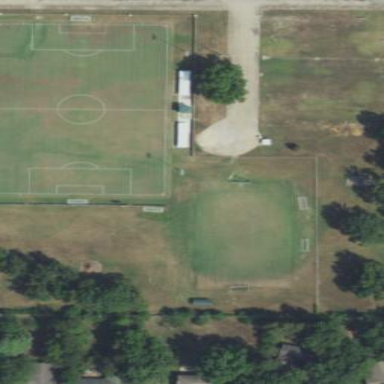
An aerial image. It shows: Soccer pitch designated for leisure and sports activities.